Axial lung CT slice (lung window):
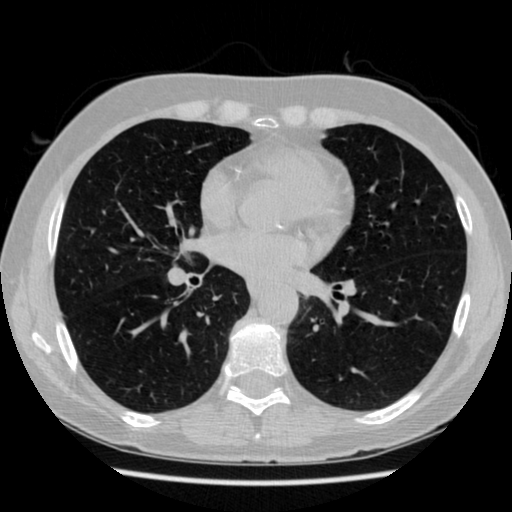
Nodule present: no